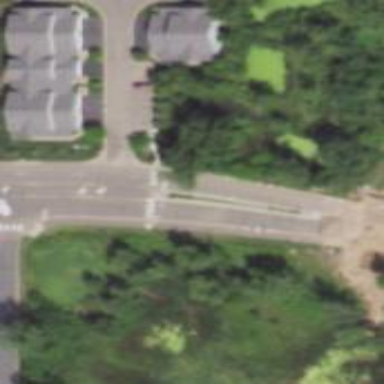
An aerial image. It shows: Marked asphalt cycleway with crossing island.